高一 · 计数
（2020 春・通州区期末）为了解学生 “课外阅读日” 的活动情况, 某校以 $10 \%$ 的比例对高二年级 500 名学生按选修物理和选修历史进行分层抽样调查, 测得阅读时间（单位: 分钟）的频数统计图如图:

（1）分别估计该校高二年级选修物理和选修历史的人数;

（2）估计该校高二年级学生阅读时间在 60 分钟以上的概率;

(3) 从样本中阅读时间在 $60 \sim 90$ 分钟的选修物理的学生中任选 2 人, 求至少有 1 人阅读时间在 75 90 之间的概率.
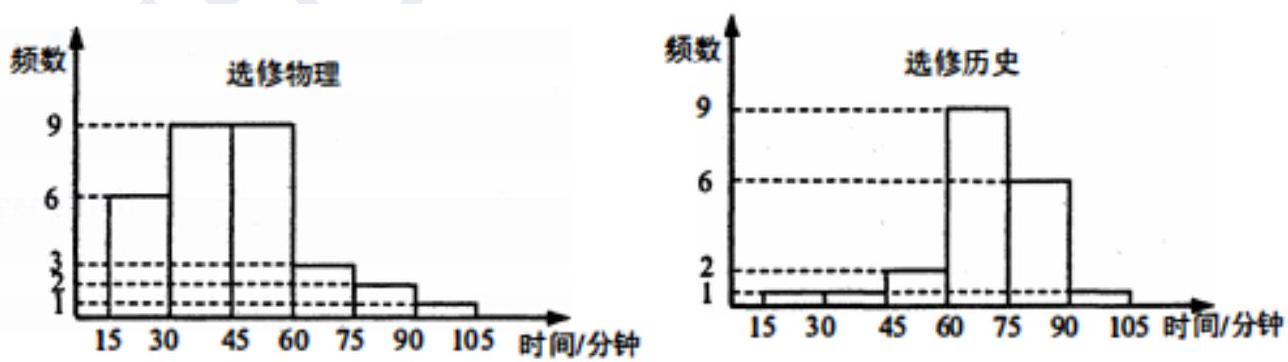
答案: 解：（1） $\because$ 以 $10 \%$ 的比例对高二年级 500 名学生按选修物理和选修历史进行分层抽样,

$\therefore$ 该校高二年级选修物理的人数约为:

$(6+9+9+3+2+1) \times 10=300$ (人)，

$\therefore$ 该校高二年级选修历史的人数约为: $500-300=200$ (人).

(2) 样本中, 阅读时间在 60 分钟以上的人数为:

$(3+2+1)+(9+6+1)=22$ (人),

$\because$ 样本总数为: $10 \% \times 500=50$,

$\therefore$ 样本中阅读时间在 60 分钟以上的频率为: $\frac{22}{50}=\frac{11}{25}$.

（3）样本中阅读时间在 $60 \sim 90$ 分钟的选修物理的学生分两类:

一类是阅读时间在 $60 \sim 75$ 分钟的共有 3 人，记为 $a_{1}, a_{2}, a_{3}$,另一类是阅读时间在 $75 \sim 90$ 分钟的共有 2 人, 记为 $b_{1}, b_{2}$,从这 5 人中任选 2 人, 共有 10 种等可能基本事件, 分别为: $\left(a_{1}, a_{2}\right),\left(a_{1}, a_{3}\right),\left(a_{1}, b_{1}\right),\left(a_{1}, b_{2}\right),\left(a_{2}, a_{3}\right),\left(a_{2}, b_{1}\right),\left(a_{2}, b_{2}\right),\left(a_{3}\right.$, $\left.b_{1}\right),\left(a_{3}, b_{2}\right),\left(b_{1}, b_{2}\right)$,

记事件 $A$ 为: “至少有 1 人阅读时间在 $75 \sim 90$ 之间”，

则事件 $\bar{A}$ 为: “ 2 人阅读都在 60 75 之间”，且 $\bar{A}$ 包含 3 个基本事件:

$\left(a_{1}, a_{2}\right),\left(a_{1}, a_{3}\right),\left(a_{2}, a_{3}\right)$,
$\therefore$ 至少有 1 人阅读时间在 $75 \sim 90$ 之间的概率为:

$P=1-P(\bar{A})=1-\frac{3}{10}=\frac{7}{10}$.